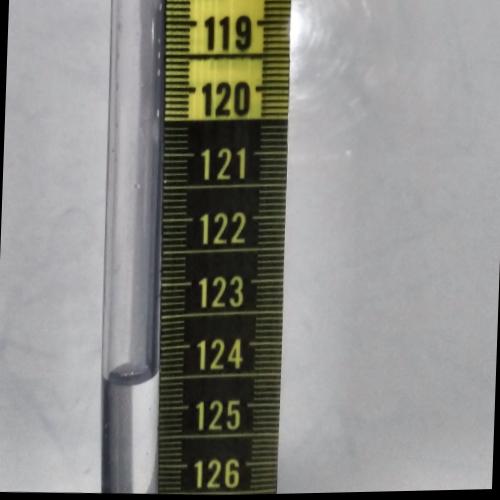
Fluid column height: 124.0 cm